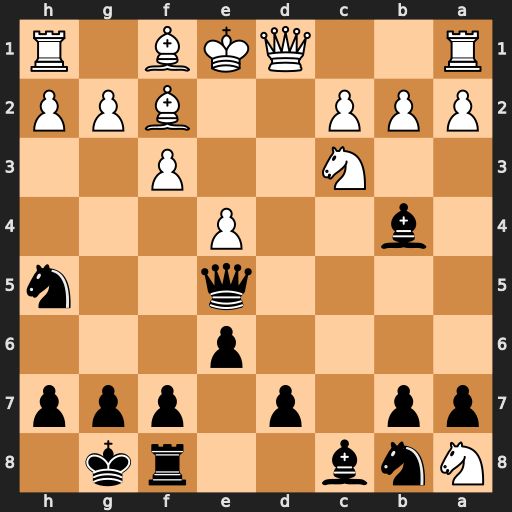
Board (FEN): Nnb2rk1/pp1p1ppp/4p3/4q2n/1b2P3/2N2P2/PPP2BPP/R2QKB1R
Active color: b
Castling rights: KQ
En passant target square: -
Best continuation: Bxc3+ bxc3 Qxc3+ Qd2 Qxa1+